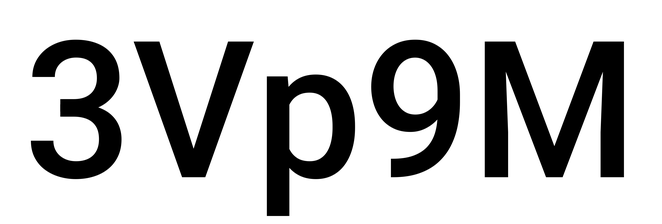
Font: Roboto_Medium